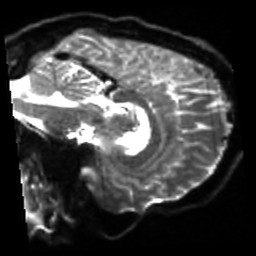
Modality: sbref
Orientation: sagittal
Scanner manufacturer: siemens
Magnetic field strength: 3 T
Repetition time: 4 s
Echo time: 0.0594 s